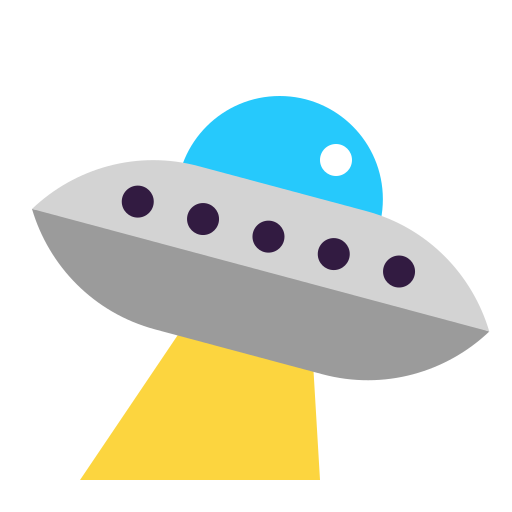
flying saucer flat